Aerial crown-view tile of a tropical tree (Barro Colorado Island, Panama), acquired 20240918:
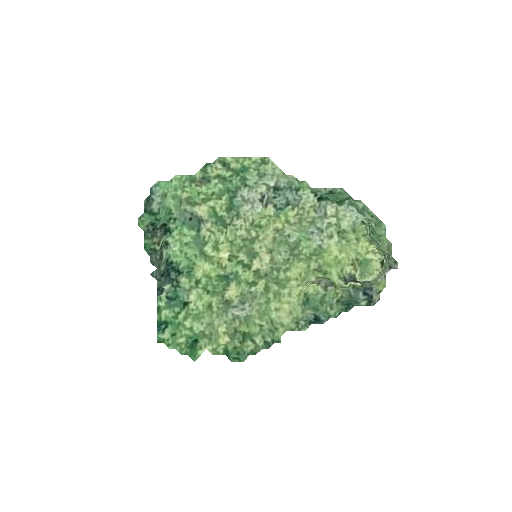
Species: Cordia alliodora
GBIF accepted scientific name: Cordia alliodora
Crown area: 57.696 m²